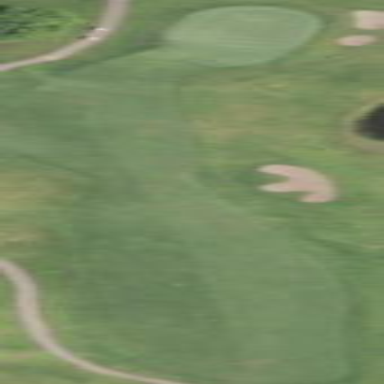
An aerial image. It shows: Grassy area designated as golf fairway.